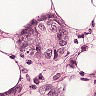
Metastatic tissue present: yes